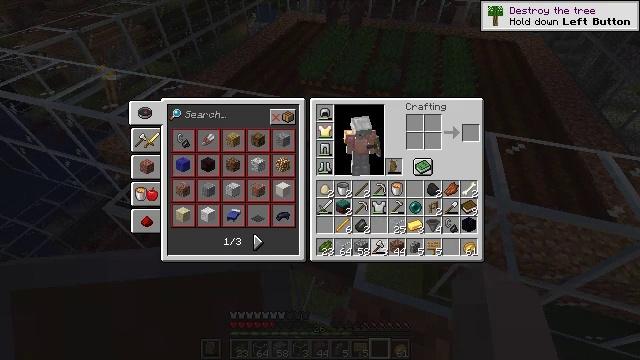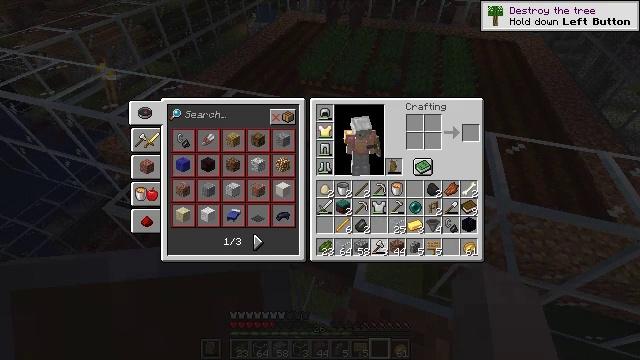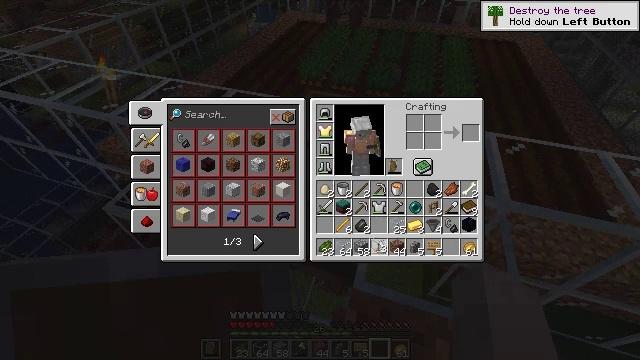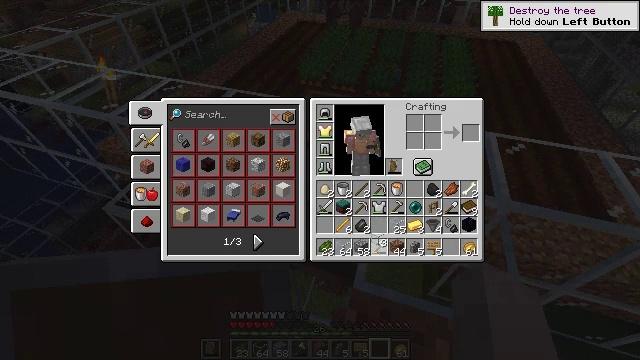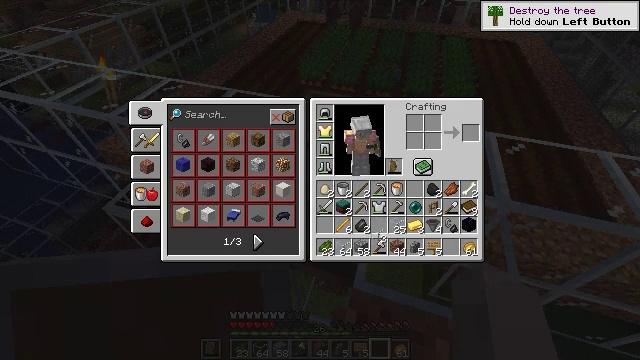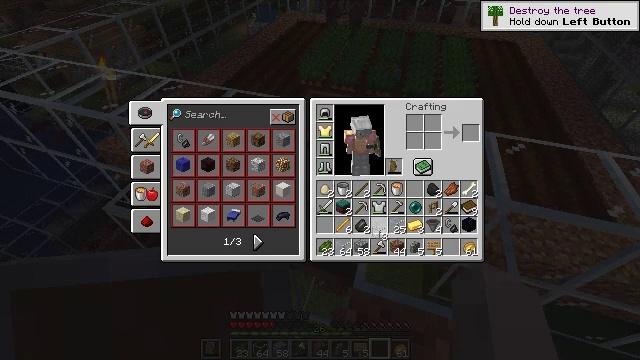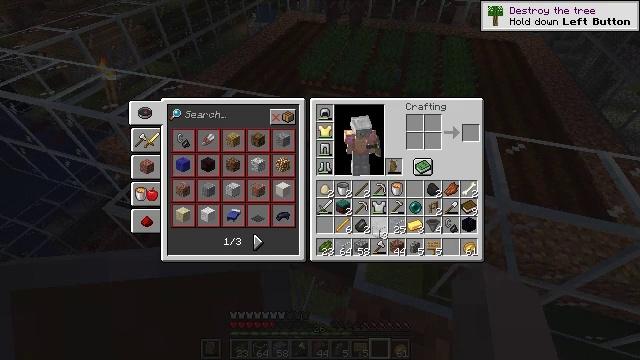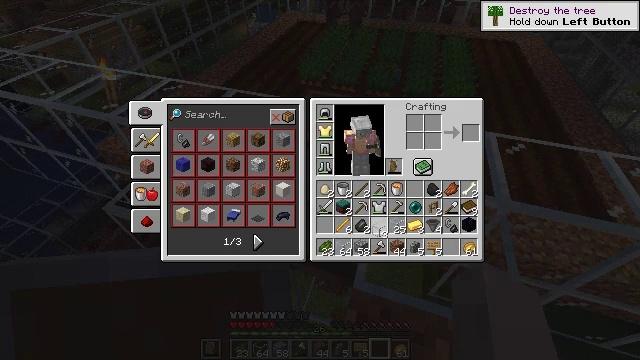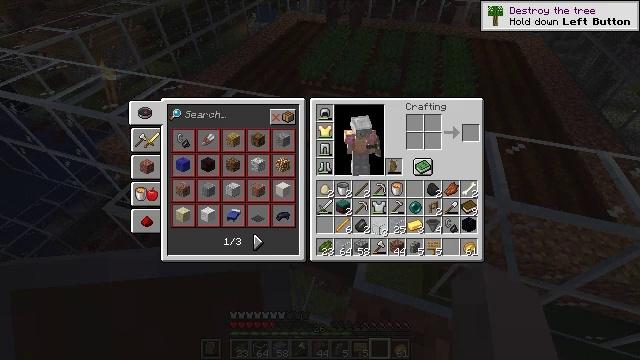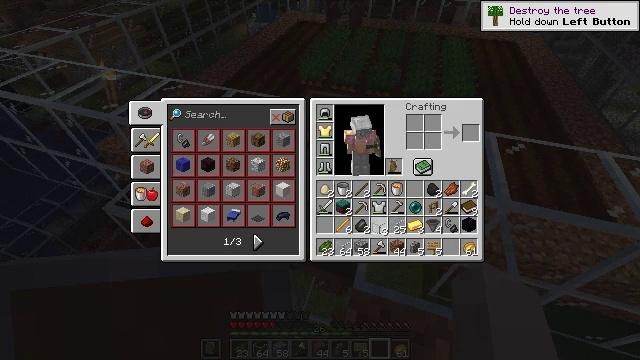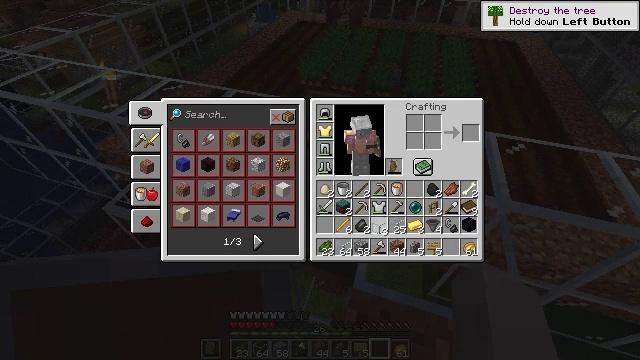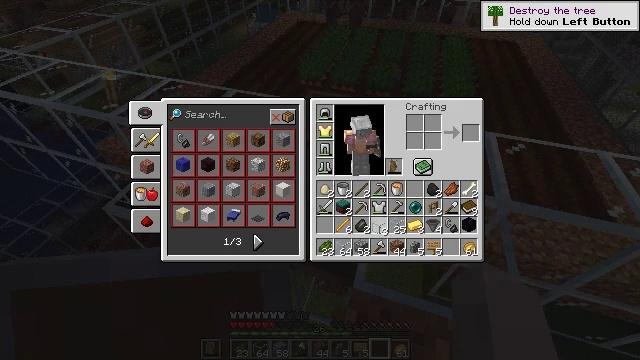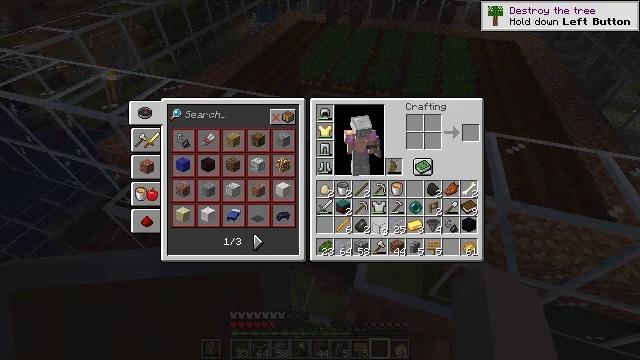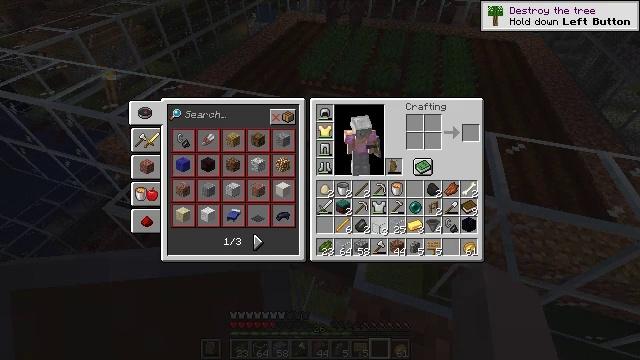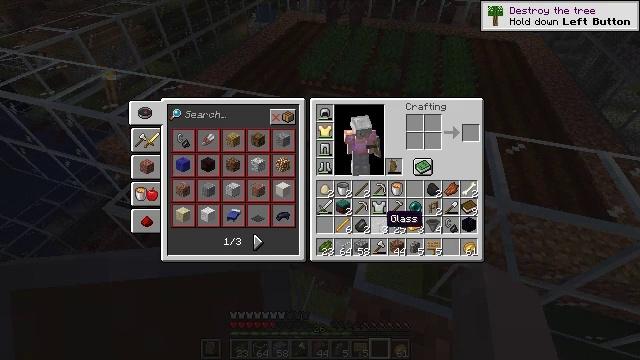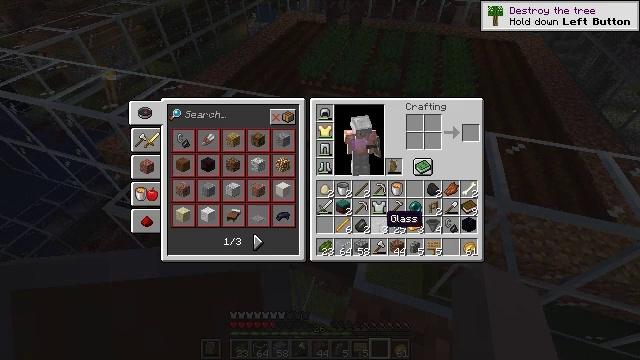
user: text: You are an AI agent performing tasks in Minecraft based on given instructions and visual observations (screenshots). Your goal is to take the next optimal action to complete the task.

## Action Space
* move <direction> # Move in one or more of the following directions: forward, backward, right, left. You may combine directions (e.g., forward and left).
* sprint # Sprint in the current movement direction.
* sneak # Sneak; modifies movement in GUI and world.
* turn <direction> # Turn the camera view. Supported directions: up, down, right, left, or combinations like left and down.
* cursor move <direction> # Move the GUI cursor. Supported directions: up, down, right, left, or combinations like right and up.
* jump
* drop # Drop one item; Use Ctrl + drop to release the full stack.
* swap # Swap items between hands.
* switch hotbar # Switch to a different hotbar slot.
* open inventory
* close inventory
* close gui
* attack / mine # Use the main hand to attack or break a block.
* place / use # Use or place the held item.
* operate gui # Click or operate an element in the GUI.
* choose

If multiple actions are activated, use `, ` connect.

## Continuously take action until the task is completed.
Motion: motion action
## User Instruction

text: Collect the oak trapdoor for re-use.
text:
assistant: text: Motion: operate gui
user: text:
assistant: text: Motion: no_op
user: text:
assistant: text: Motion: no_op
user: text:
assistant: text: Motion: no_op
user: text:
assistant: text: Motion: no_op
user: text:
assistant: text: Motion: no_op
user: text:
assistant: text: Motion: no_op
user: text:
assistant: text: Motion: no_op
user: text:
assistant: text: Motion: no_op
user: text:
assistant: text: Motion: operate gui
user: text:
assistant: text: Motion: operate gui
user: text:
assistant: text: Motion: operate gui
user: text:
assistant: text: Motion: operate gui
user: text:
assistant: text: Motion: no_op
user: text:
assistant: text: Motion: no_op
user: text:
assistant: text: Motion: no_op
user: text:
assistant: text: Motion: no_op
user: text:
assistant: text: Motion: no_op
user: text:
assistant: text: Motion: no_op
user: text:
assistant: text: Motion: no_op
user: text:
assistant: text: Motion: no_op
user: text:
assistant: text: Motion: no_op
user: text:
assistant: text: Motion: no_op
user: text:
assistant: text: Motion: no_op
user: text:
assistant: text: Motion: no_op
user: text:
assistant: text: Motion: close gui
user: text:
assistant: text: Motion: no_op
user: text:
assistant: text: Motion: no_op
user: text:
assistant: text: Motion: turn left
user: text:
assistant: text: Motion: turn left